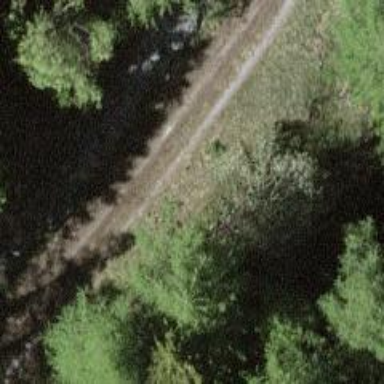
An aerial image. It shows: Track with grade 2 gravel surface.